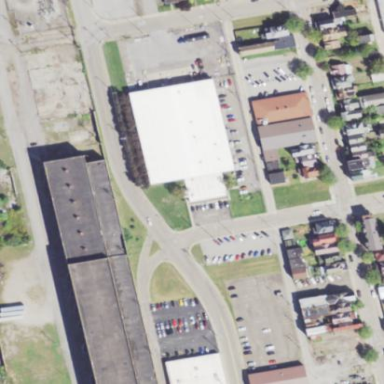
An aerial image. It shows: Commercial building.